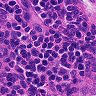
Metastatic tissue present: no